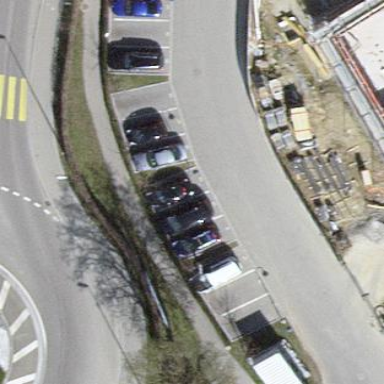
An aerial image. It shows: Street-side parking area.